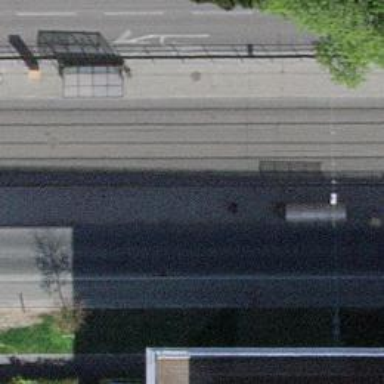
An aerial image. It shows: Tram stop with public transport stop position.